Question: I use the code below to set a form field named "Text1" for Microsoft word in PhP, but I got an error at the line '$word->Documents->Open('C:/Doc1.doc');', which is 'Cannot pass parameter 1 by reference' as shown below, what is the problem?
'''
<?php
com_load_typelib('Word.Application');
$word = new COM("word.application");
$word->Documents->Open('C:/Doc1.doc');
$word->Visible = 1;
$word->ActiveDocument->FormFields("Text1")->Result = "something";
$word->ActiveDocument->Close(false);
$word->Quit();
unset($word);
?>
'''

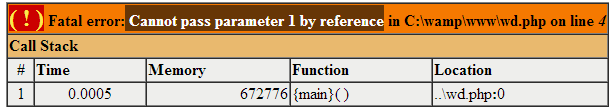
Answer: $word->Documents->Open is declared to require a parameter passed by reference and cannot be called with a string literal.
You need :
'''
$docName='C:/Doc1.doc';
$word->Documents->Open($docName);
'''